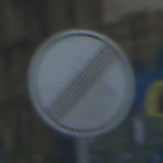
Verkehrszeichen: EndeSaemtlicherBegrenzungen
Umgebung: Outdoor, Urban
Tageszeit: Midday
Wetter: Clear
Licht: Natural
Jahreszeit: NotSpecified
Kontrast: LowContrast